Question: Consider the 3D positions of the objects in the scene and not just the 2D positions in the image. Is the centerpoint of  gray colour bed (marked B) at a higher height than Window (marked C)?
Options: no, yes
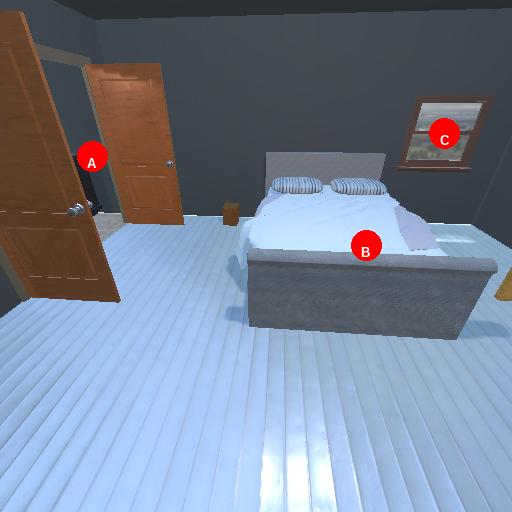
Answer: no